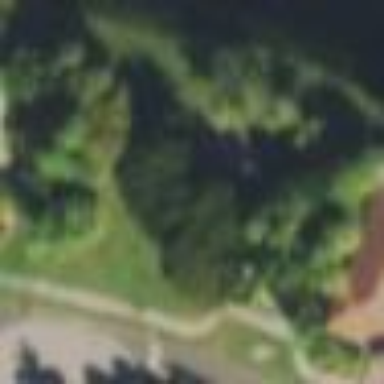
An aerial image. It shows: Lovely park for leisure and relaxation.